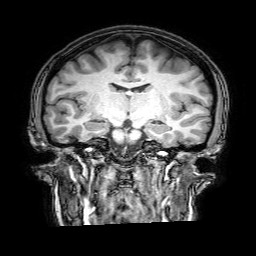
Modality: T1w
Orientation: sagittal
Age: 20
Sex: female